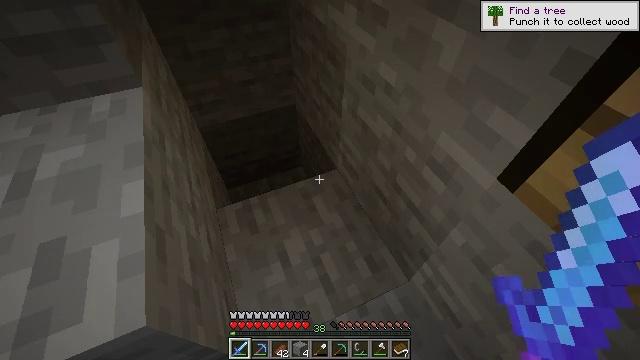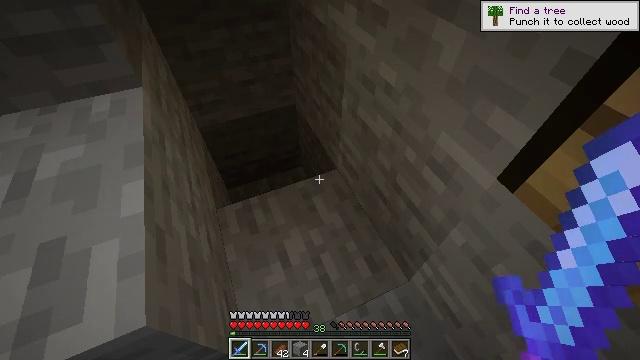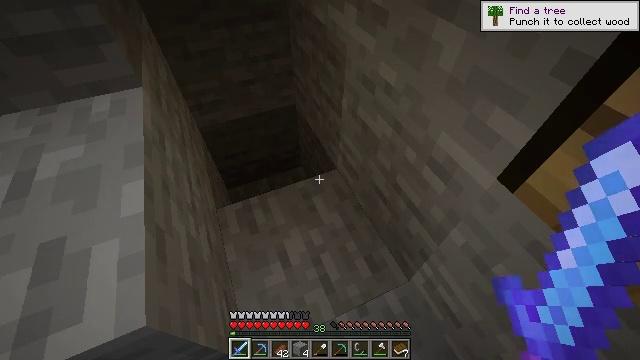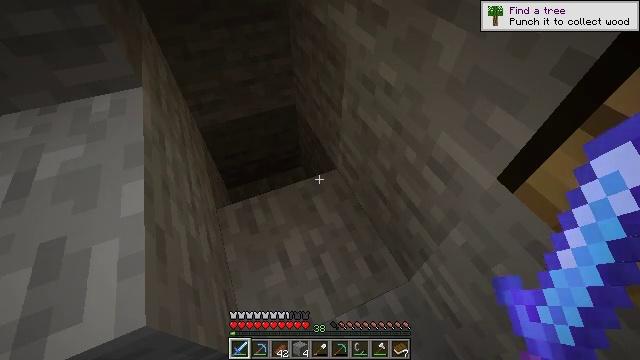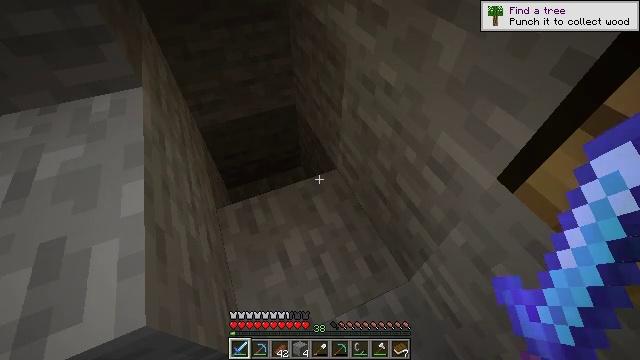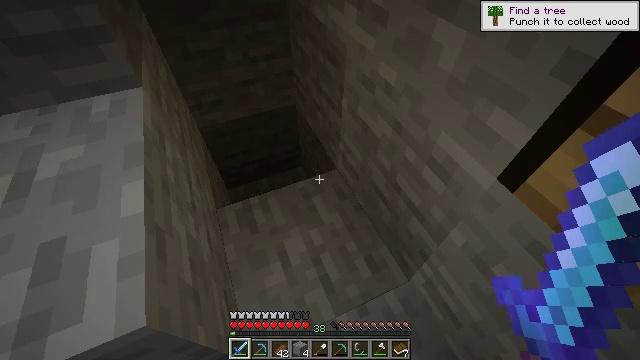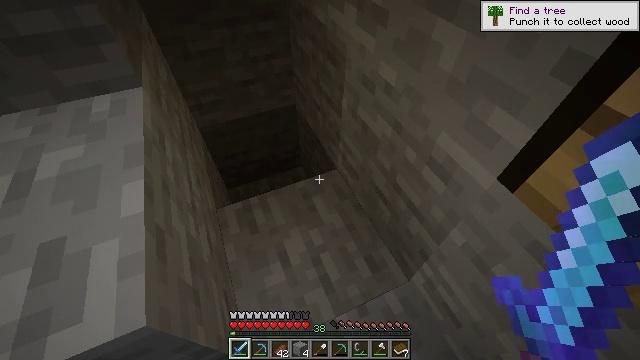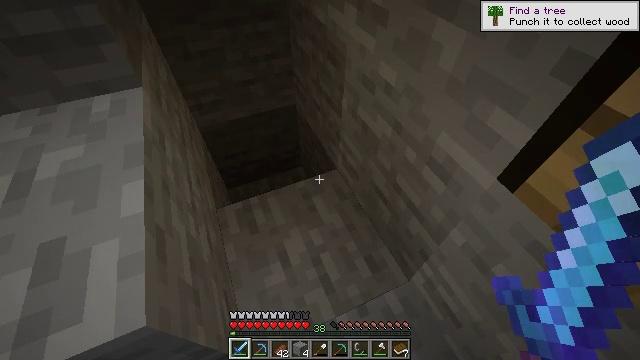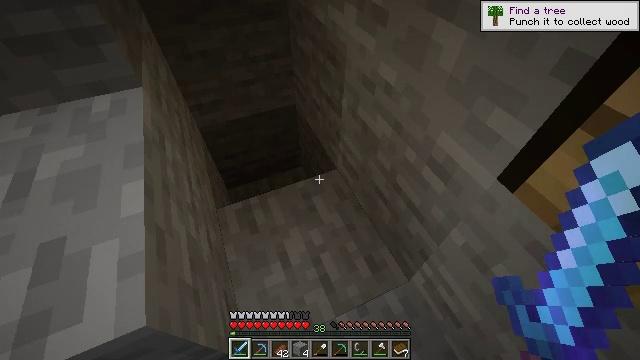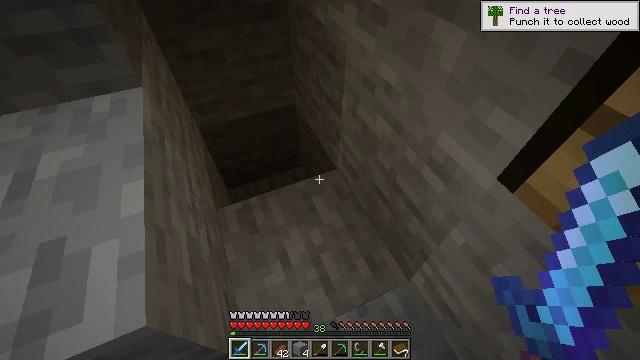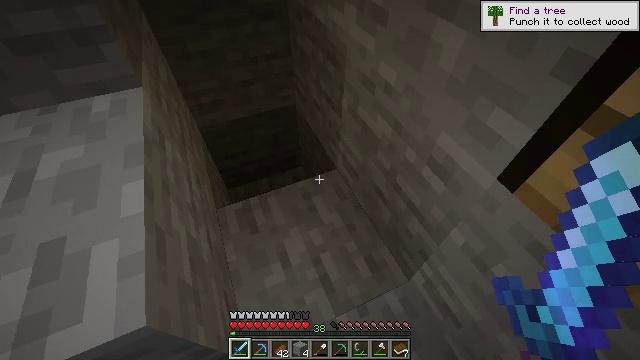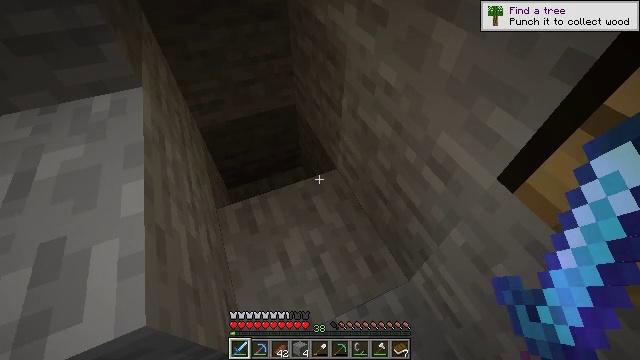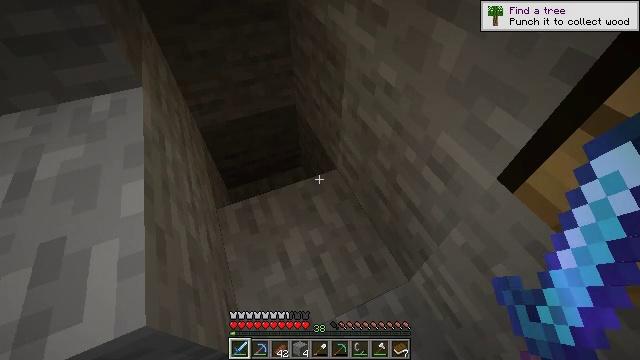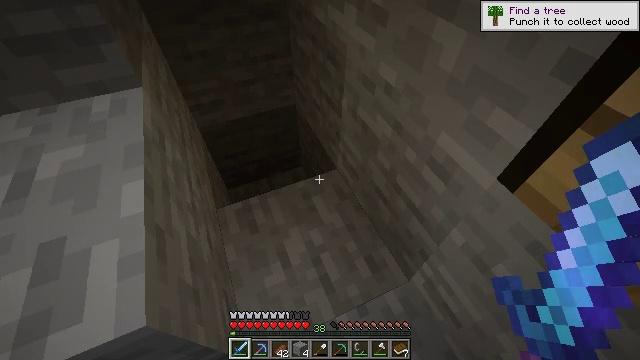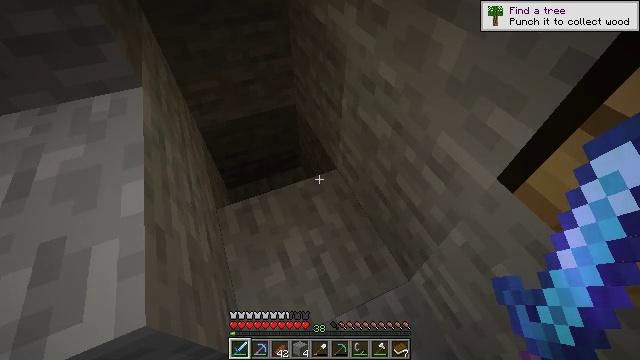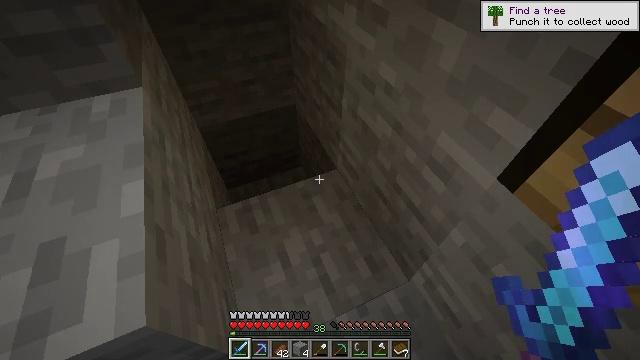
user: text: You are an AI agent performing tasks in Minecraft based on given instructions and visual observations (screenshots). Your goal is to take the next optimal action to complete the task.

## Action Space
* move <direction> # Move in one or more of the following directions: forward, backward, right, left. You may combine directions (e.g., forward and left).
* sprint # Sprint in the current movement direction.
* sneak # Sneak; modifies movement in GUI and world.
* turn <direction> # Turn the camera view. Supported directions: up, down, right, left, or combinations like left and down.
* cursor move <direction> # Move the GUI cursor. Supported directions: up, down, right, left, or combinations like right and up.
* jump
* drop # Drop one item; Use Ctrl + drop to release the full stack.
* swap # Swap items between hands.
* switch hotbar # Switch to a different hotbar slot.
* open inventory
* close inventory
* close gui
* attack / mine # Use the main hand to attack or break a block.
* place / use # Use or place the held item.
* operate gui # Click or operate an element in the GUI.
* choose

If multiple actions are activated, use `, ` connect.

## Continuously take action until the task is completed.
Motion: motion action
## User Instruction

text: Fight a skeleton.
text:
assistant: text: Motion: no_op
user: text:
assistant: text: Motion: no_op
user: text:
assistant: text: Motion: no_op
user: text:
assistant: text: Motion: no_op
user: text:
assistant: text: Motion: no_op
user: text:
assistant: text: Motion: no_op
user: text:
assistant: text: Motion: no_op
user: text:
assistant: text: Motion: no_op
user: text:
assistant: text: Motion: no_op
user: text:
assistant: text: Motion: no_op
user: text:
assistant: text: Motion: no_op
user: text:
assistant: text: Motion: no_op
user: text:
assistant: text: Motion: no_op
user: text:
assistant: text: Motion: no_op
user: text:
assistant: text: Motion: no_op
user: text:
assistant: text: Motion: no_op
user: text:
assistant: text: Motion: no_op
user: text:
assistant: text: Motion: no_op
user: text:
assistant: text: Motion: no_op
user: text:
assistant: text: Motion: no_op
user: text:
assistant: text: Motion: no_op
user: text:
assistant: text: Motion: no_op
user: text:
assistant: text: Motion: no_op
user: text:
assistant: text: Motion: no_op
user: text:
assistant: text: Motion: no_op
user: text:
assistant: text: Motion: no_op
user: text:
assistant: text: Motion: no_op
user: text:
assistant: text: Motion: no_op
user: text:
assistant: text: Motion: no_op
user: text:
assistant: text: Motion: no_op